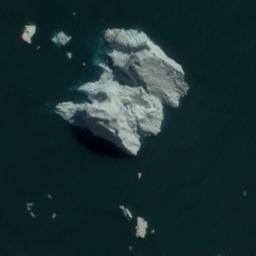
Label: sea_ice